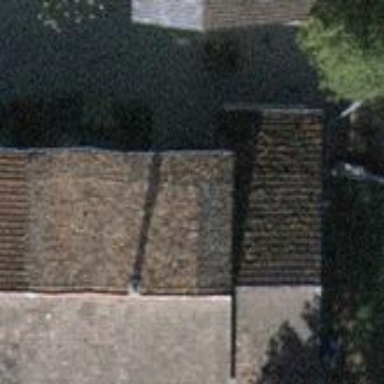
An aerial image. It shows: Part of building.